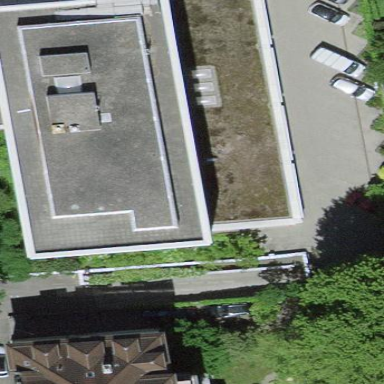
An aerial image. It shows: Public building.